Question: I am working on OpenCV-Python.
I have a image like this(bellow image,but without light green lines) from live feed by webcam.I have found corners coordinates,
'''
(array([[[280, 109]],
[[162, 206]],
[[189, 341]],
[[329, 389]],
[[444, 283]],
[[412, 160]]])
'''
of polygon.
How to draw a line around recognized polygon like light green lines shown on image?

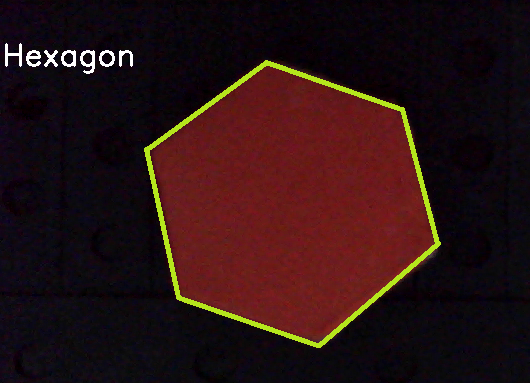
Answer: You can use 'drawContours()' function:
'''
cv2.drawContours(img, contours, -1, (0,255,0), 3)
'''
The documentation explains it well:
<URL>